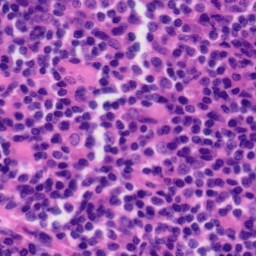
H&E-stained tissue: Tonsil